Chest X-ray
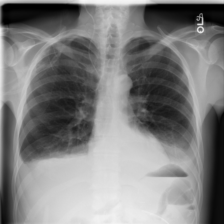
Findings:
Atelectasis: positive
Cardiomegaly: negative
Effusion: positive
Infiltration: negative
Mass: negative
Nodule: negative
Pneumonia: negative
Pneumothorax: negative
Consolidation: negative
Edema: negative
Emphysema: negative
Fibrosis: negative
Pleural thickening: negative
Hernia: negative